Interaction volume radius: 5 \u00c5
Interaction volume height: 15 \u00c5
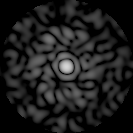
Disorder parameter: 0.815